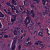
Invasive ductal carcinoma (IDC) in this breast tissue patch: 1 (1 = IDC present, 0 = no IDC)